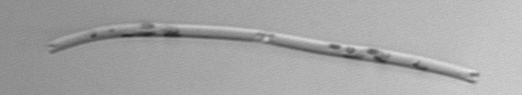
Label: Eucampia_morphytype1